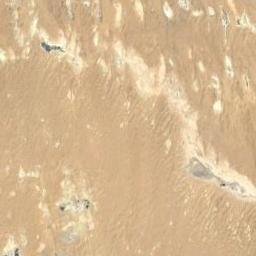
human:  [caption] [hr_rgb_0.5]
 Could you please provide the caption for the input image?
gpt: The desert has yellow sand and some decayed rocks .

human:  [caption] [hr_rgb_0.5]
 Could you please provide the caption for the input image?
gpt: This is a yellow desert with wavy stripes and some white rocks .

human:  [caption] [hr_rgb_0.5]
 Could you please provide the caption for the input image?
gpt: There are some bare rocks in this desert .

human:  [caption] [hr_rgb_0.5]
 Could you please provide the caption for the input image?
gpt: The desert is full of white sand .

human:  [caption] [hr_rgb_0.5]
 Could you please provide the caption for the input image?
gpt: A sandy desert with some white rocks .